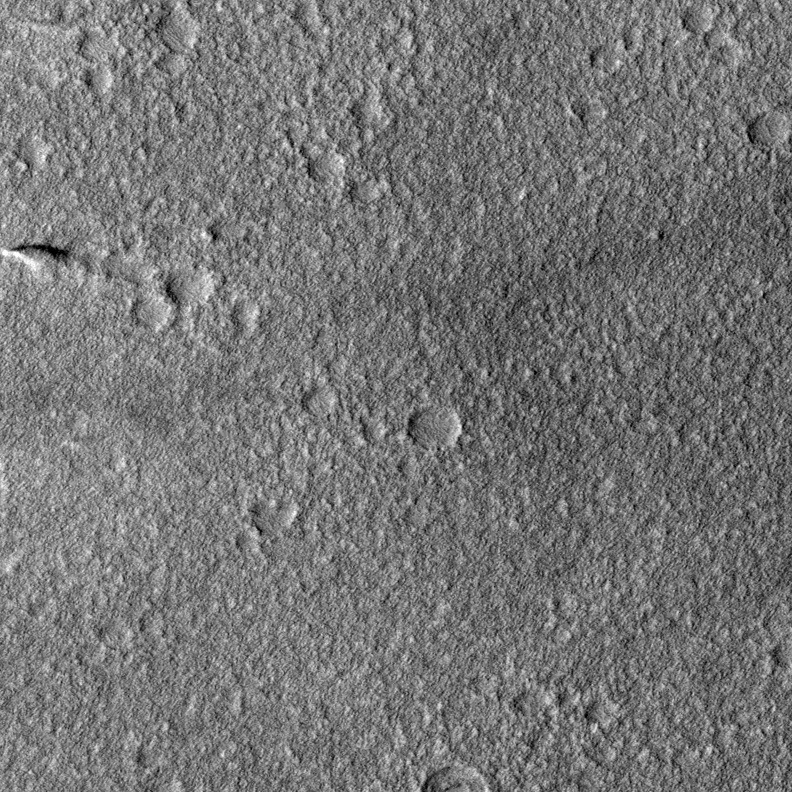
Label: dustdevil